Question: my project contains navigation controller and segmented control (with separate view controller: segmentManagingViewController) programmatically and now i added a tab bar in IB..while calling tab bar controller and navigation controller ,segmentManagingViewController view getting loaded twice.. both in tab bar item1 and in first segment i have called segmentManagingViewController view ....
here is screen shot of my app

and following is
application didFinishLaunchingWithOptions method... please do help me out to resolve this ...
'''
- (BOOL)application:(UIApplication *)application didFinishLaunchingWithOptions:(NSDictionary *)launchOptions {
databaseName = @"breadworks.sql";
NSArray *documentPaths = NSSearchPathForDirectoriesInDomains(NSDocumentDirectory, NSUserDomainMask, YES);
NSString *documentsDir = [documentPaths objectAtIndex:0];
databasePath = [documentsDir stringByAppendingPathComponent:databaseName];
[self checkAndCreateDatabase];
[self readBreadsFromDatabase];
[self categoryFromDatabase];
SegmentManagingViewController * segmentManagingViewController = [[SegmentManagingViewController alloc] init];
self.navigationController = [[UINavigationController alloc] initWithRootViewController:segmentManagingViewController];
[segmentManagingViewController release];
[self.window addSubview:tabBarController.view];
[window addSubview: navigationController.view];
[window makeKeyAndVisible];
return YES;
}
'''
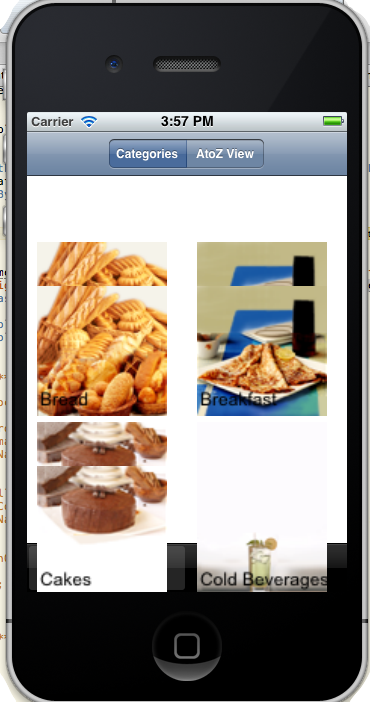
Answer: I declared navigation controller and view controllers (which are used as objects of NSArray) in delegate and created initWithNibName Constructor for view controllers( defining Title, Image and other properties of TabBarItems).. here is the updated code chunks ..
'''
UIViewController *viewController1 = [[AtoZSecondviewController alloc] initWithNibName:@"AtoZSecondviewController" bundle:nil];
UIViewController *viewController2 = [[CategorySecondViewController alloc] initWithNibName:@"CategorySecondViewController" bundle:nil];
tabBarController.viewControllers = [NSArray arrayWithObjects:navigationController,viewController1 ,viewController2, nil];
'''
following is Definition of initWithNibName in ViewControllers
'''
- (id)initWithNibName:(NSString *)nibNameOrNil bundle:(NSBundle *)nibBundleOrNil
{
if (self) {
self.title = NSLocalizedString(@"Catogaries", @"Catogaries");
self.tabBarItem.image = [UIImage imageNamed:@"TodaysChoice"];
}
return self;
}
'''